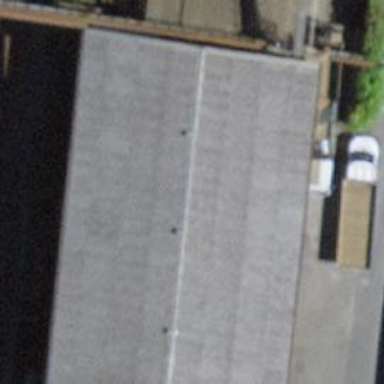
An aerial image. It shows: Clothing store.